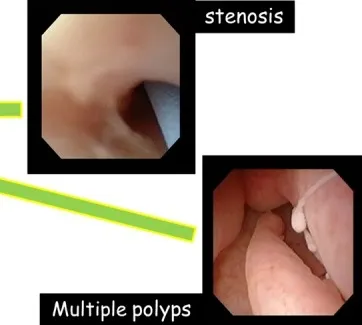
Anterograde pyelography shows a severe ureteral stenosis and continuously about 4 cm of filling defect on the distal side (left).
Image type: endoscopy (airway_endoscopy)